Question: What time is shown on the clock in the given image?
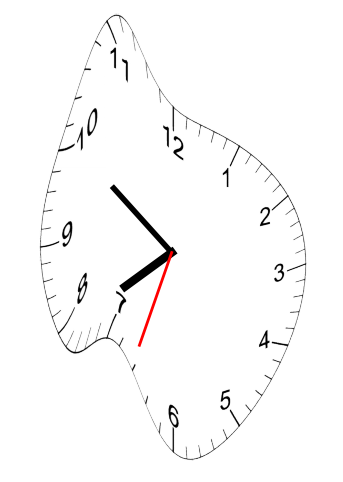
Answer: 07:50:33